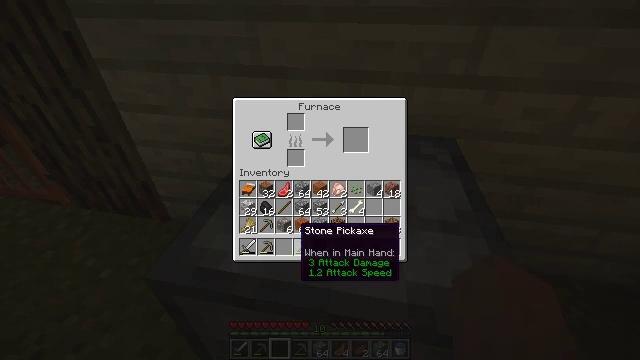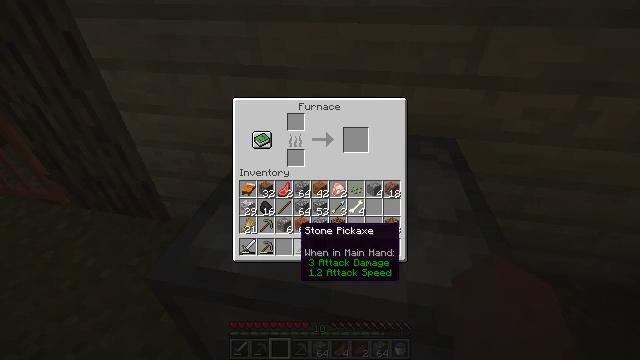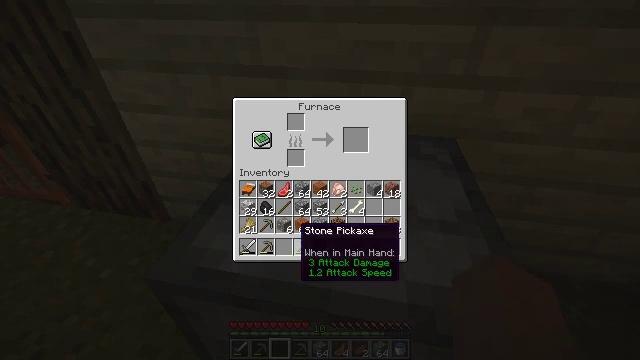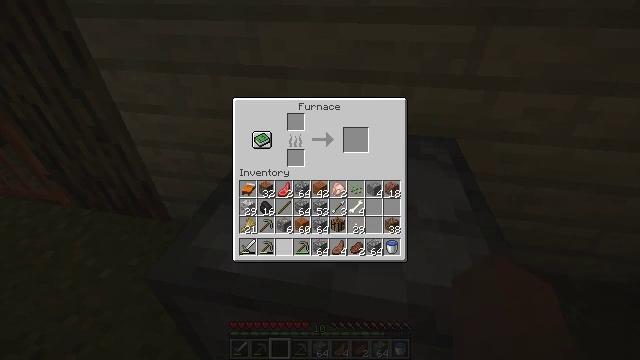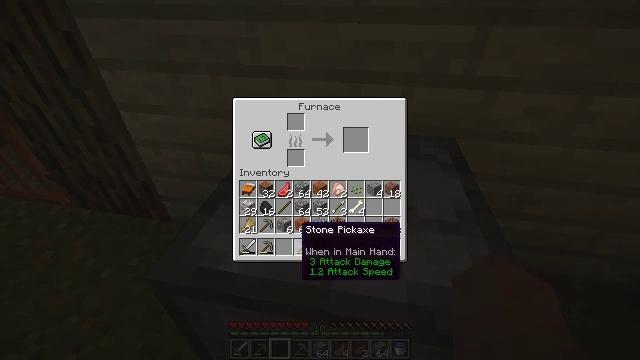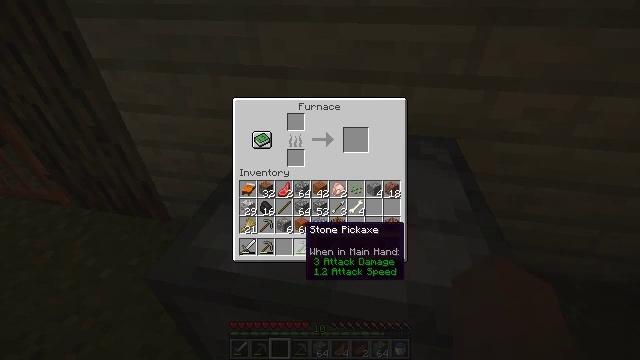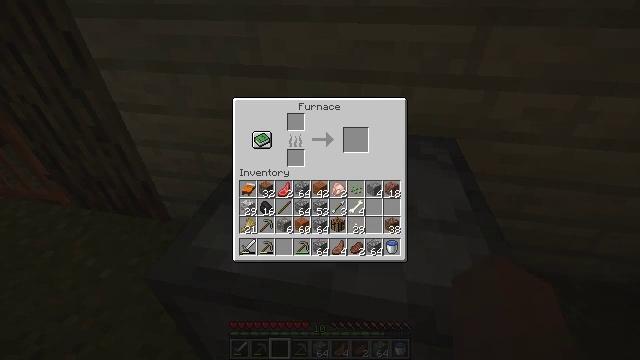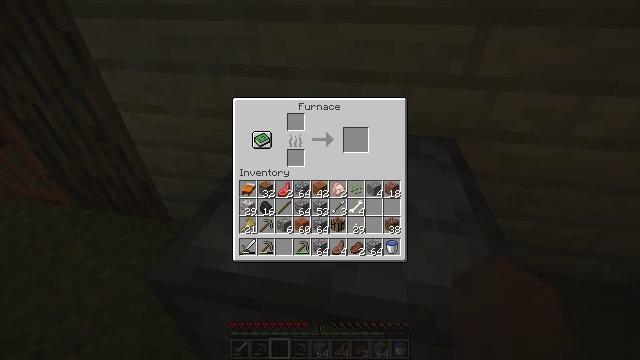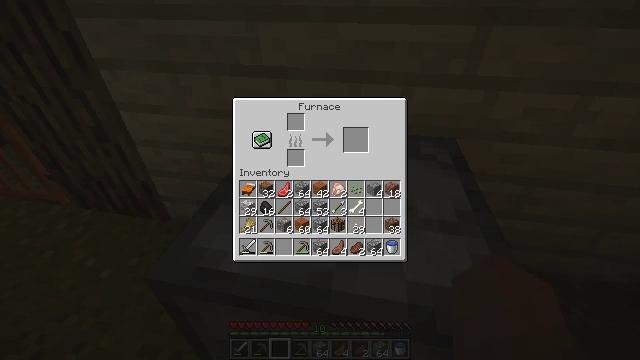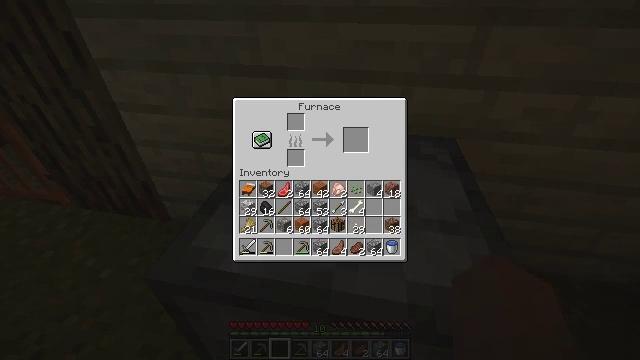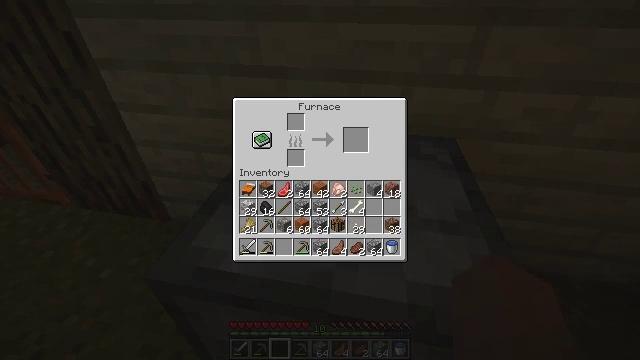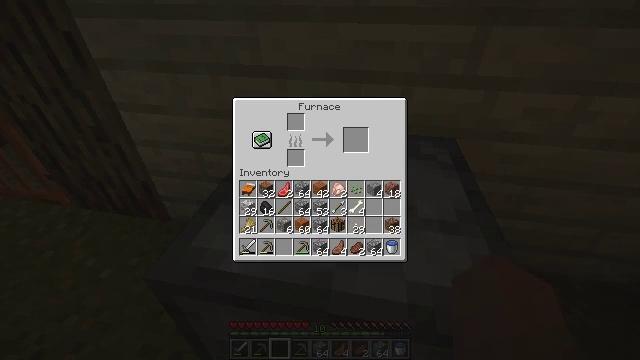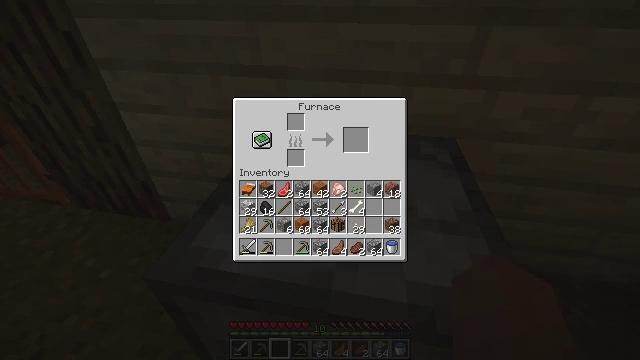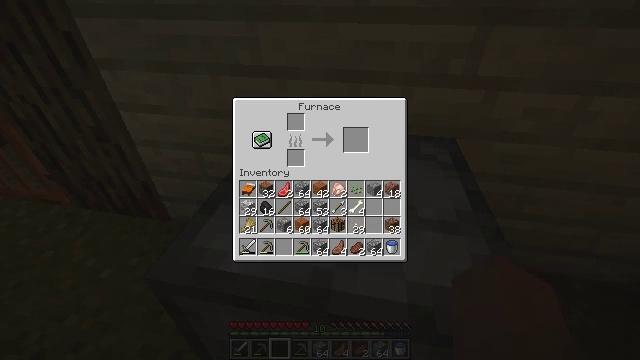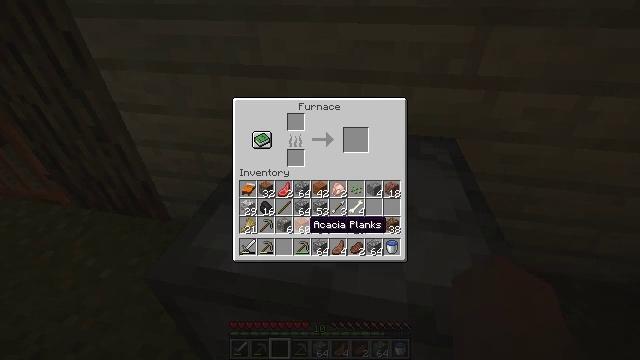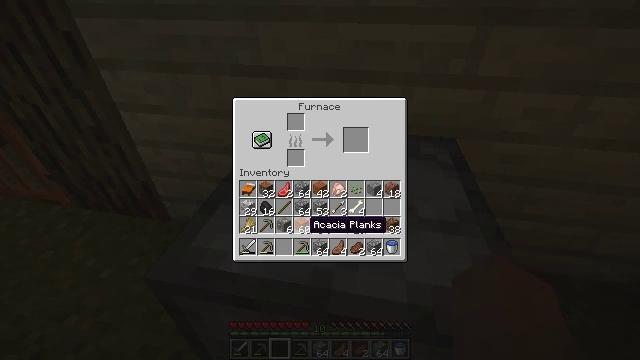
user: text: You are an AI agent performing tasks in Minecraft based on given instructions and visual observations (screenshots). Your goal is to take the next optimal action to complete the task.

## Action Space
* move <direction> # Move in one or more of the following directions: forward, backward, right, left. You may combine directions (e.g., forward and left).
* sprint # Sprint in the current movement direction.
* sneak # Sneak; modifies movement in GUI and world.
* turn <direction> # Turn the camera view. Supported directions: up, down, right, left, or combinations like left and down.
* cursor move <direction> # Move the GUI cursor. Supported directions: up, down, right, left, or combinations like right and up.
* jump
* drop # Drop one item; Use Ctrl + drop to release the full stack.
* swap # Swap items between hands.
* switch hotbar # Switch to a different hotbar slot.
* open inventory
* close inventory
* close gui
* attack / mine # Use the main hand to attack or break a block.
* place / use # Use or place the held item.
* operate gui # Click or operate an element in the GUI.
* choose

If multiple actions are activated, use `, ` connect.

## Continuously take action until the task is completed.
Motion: motion action
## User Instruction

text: Transform an acacia plank into an acacia button in crafting table.
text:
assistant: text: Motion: no_op
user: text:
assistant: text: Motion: no_op
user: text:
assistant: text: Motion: no_op
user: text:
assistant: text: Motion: no_op
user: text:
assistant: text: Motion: no_op
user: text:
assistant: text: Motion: no_op
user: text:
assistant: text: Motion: no_op
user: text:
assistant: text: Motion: no_op
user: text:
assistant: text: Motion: no_op
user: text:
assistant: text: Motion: no_op
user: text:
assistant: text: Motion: no_op
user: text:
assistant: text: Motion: no_op
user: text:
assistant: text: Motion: no_op
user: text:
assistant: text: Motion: no_op
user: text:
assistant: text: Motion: no_op
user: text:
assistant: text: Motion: no_op
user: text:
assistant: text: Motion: no_op
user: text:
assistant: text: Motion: no_op
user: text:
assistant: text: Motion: no_op
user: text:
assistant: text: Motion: no_op
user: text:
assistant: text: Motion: no_op
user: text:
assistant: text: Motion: no_op
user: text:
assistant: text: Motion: no_op
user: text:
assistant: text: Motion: no_op
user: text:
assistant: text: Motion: no_op
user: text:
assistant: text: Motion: no_op
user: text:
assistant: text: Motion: no_op
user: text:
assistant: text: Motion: no_op
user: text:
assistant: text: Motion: no_op
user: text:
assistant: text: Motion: no_op